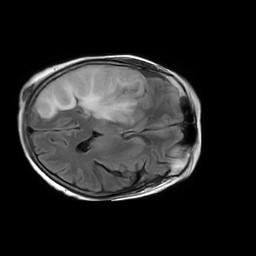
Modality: FLAIR
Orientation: axial
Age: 60
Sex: female
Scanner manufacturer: philips
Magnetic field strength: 1.5 T
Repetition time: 10 s
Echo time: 0.11 s